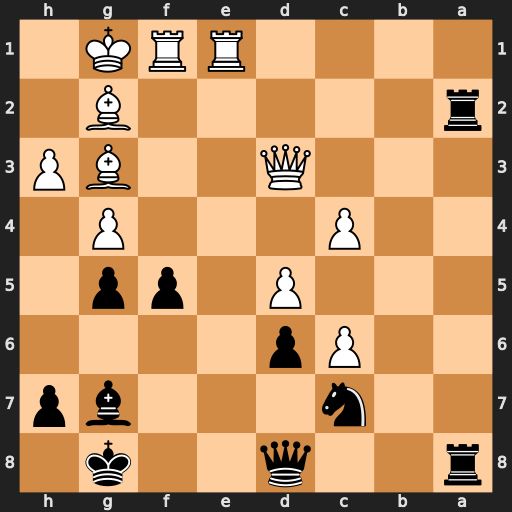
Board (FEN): r2q2k1/2n3bp/2Pp4/3P1pp1/2P3P1/3Q2BP/r5B1/4RRK1
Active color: b
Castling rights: -
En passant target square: -
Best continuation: R8a3 Qb1 Rb2 Bf2 Rxb1